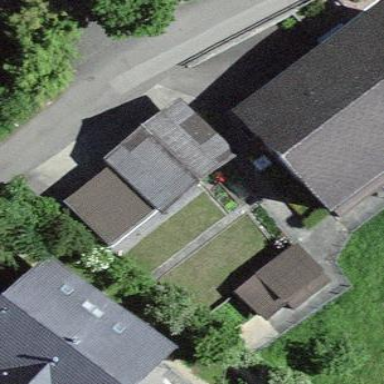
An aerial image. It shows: Garage.